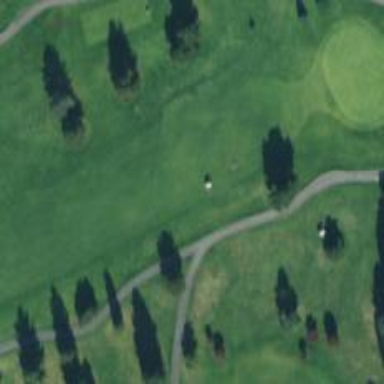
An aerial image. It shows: View of golf hole.